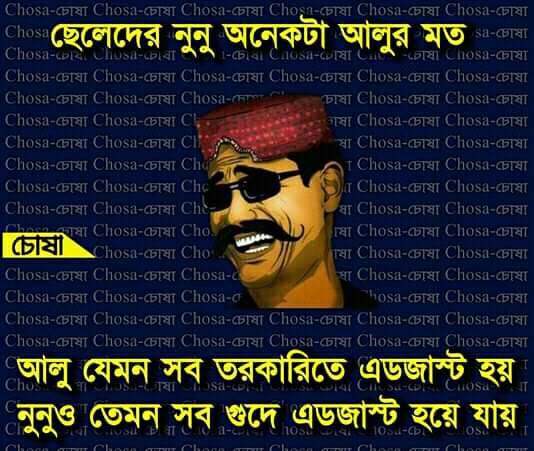
Caption: ছেলেদের নুনু অনেকটা আলুর মত   আলু যেমন সব তরকারিতে এডজাস্ট হয়   নুনুও তেমন সব গুদে এডজাস্ট হয়ে যায়
Label: non-hate